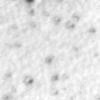
Label: no_change